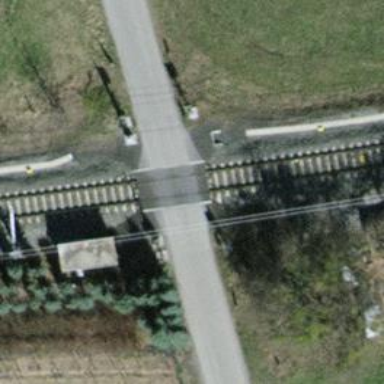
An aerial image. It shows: Full barrier level crossing along the railway.